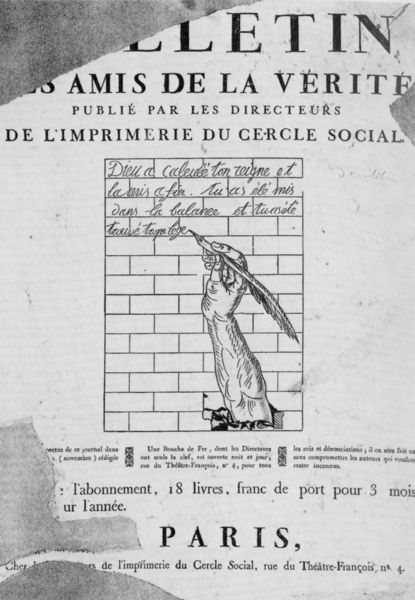
Titel: Dieu a calculé ton reigne et l'a mis à fin, Gott hat die Tage deiner Herrschaft gezählt und ihr ein Ende bereitet
Standort: Paris
Institution: Musée Carnavalet
Schlagwörter: feder, hand, weiß, finger, frankreich, grau, paris, schwarz, zeichnung, alt, wand, arm, zerrissen, bild, blatt, schrift, papier, ecke, mauer, ziegel, grafik, graphik, linien, schriftzug, werbung, französisch, white, black, france, grey, social, theatre, wall, muskeln, picture, pictures, print, nägel, surrealismus, foto, buch, druck, druckgraphik, loch, stich, titel, seite, illustration, revolution, text, zeitschrift, zeitung, buchstabe, buchstaben, schawrz, wei0, plakat, überschrift, par, titelblatt, bleistift, mosaik, tinte, buchseite, titelbild, ankündigung, poster, titelseite, flecken, fragment, kiel, kaputt, ziegelsteine, feather, unterarm, schreiben, muskel, man, zerstört, schreiber, drawing, paper, ausriss, black and white, frame, shadow, etching, line, sketch, french, kästchen, preis, französische revolution, books, pen, quill, writing, flugblatt, handschrift, beschädigung, letters, dokument, letter, love, anschlag, schreibfeder, zigel, newspaper, wahrheit, federkiel, ink, inscription, theater, brick, bricks, port, board, frontispiz, franc, circle, lines, fingers, sozialismus, god, book, freunde, play, shadows, bekanntmachung, flyer, illustraton, script, protest, page, pan, hold, muscle, latin, abonnement, amis, beschädigungen, bulletin, cercle, de l'mprimerie du cercle soci, des amis de la verite, die freunde der wahrheit, directeuers, directeurs, französische evolution, französische revolutionsgraphi, frnkreich, gercle, handschaft, imprimerie, les, les amis de la verite, livres, menetekel, pour, publie, revolutionsgraphik, scwharz, stuich, verite, villeneuve, vogelfeder, words, muscles, vorsatz, written, sign, printed, blocks, freedom, mise en abime, truth, journal, de, announcement, la, event, writting, advertisement, frontispiece, writer, title, edge, ad, scripture, invitation, magazine, pamphlet, 3, write, 18, plume, drawn, ir, friends of truth, partial, amis de la verite, advertizement, lletin, publie par les, bolletin, folder, feather pen, socia, dieu, true friends, handbill, l'abonnement, l'annee, 18 livres, rue du theatre-francois, advertise, griffel